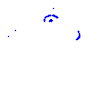
Particle: proton